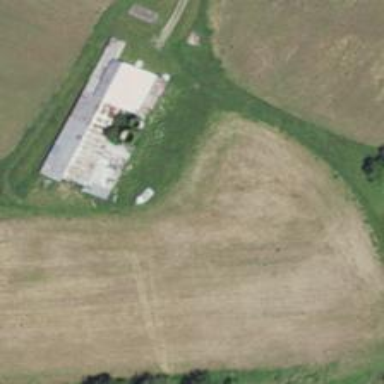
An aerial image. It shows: Silo.